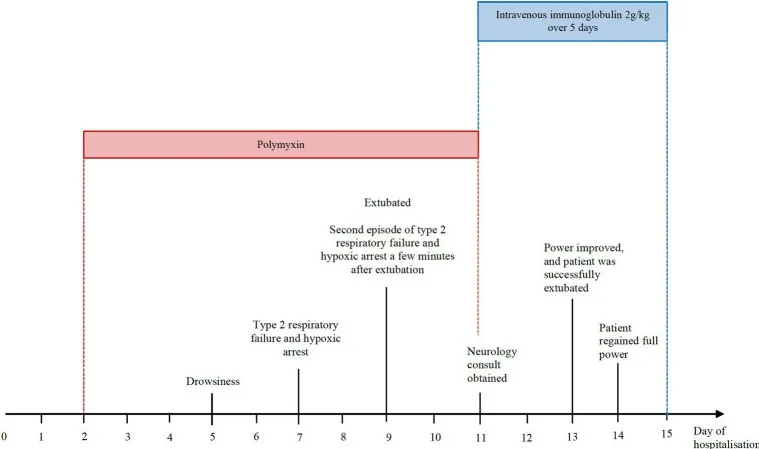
Timeline of events during hospitalisation.
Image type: chart (chart)